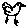
Label: bird